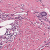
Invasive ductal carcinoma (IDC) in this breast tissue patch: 0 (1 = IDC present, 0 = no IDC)